Interaction volume radius: 10 \u00c5
Interaction volume height: 20 \u00c5
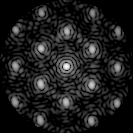
Disorder parameter: 0.2886